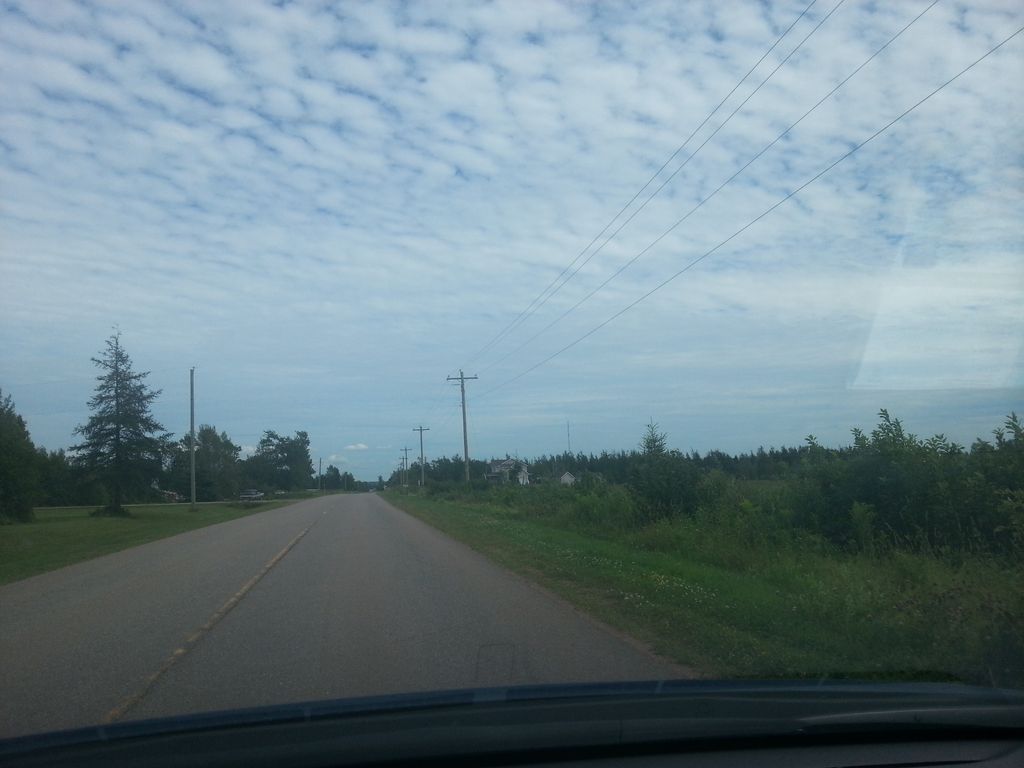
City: charlottetown